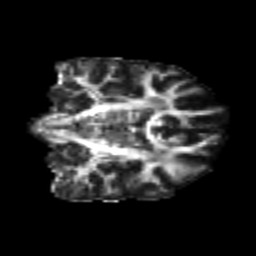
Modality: FA
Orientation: coronal
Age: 24
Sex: female
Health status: healthy
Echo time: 0.074 s